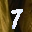
Label: 7